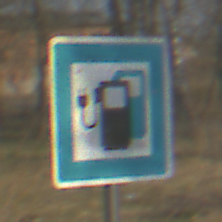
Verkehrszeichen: LadestationFuerElektrofahrzeuge
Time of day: MorningAfternoon
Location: Outdoor (Suburban)
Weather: PartlyCloudy
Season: NotSpecified
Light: Natural